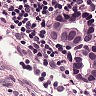
Metastatic tissue present: yes